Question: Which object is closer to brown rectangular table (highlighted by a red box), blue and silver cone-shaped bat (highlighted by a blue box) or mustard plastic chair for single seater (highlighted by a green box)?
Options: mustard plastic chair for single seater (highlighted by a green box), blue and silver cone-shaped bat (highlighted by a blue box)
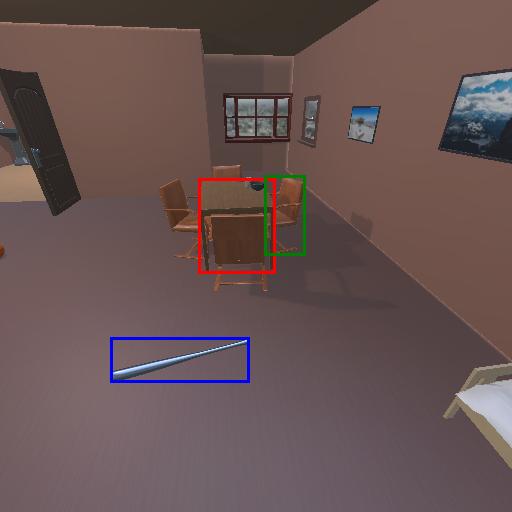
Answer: mustard plastic chair for single seater (highlighted by a green box)